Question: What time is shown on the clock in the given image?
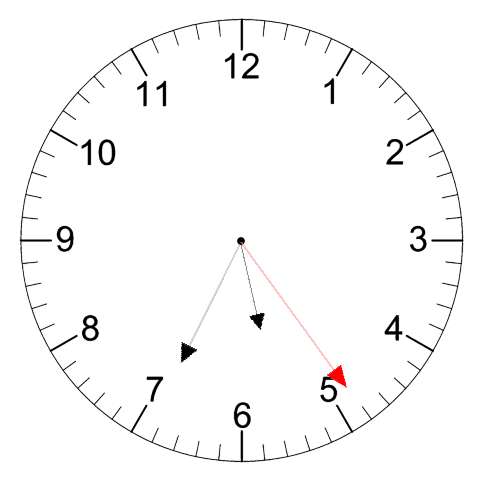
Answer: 05:34:24